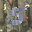
Label: 5